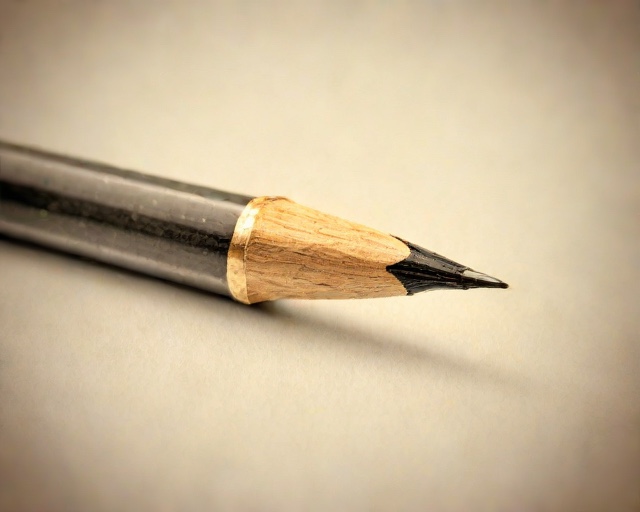
Category: Graduation